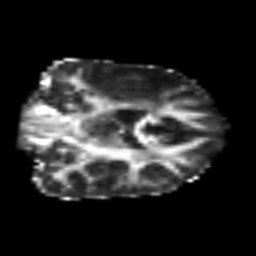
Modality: FA
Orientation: coronal
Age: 47
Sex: female
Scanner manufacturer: siemens
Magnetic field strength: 3 T
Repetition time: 6.1 s
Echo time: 0.101 s